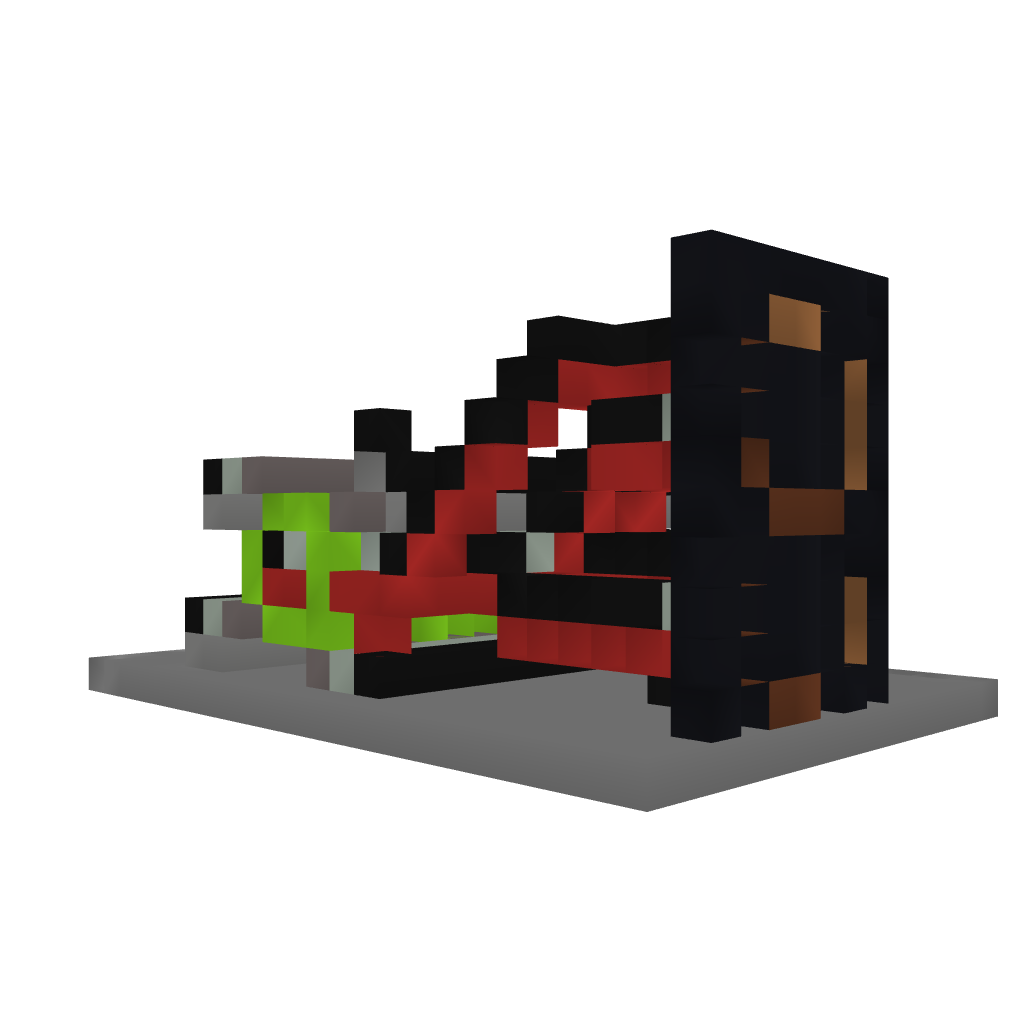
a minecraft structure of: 9-0 Countdown